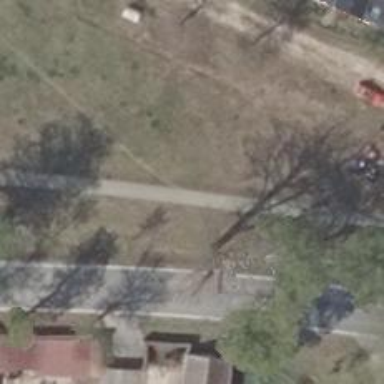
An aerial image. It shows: Asphalt footway.